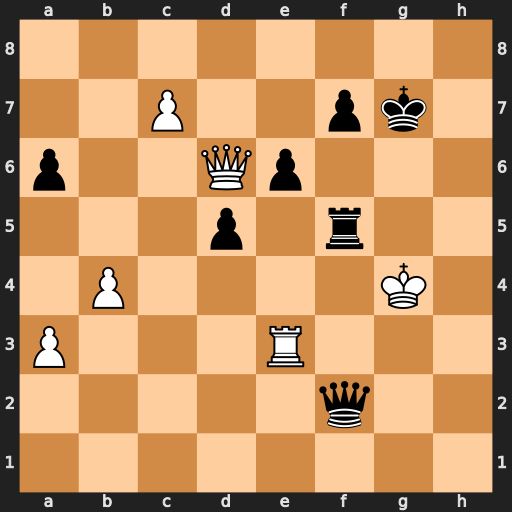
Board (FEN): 8/2P2pk1/p2Qp3/3p1r2/1P4K1/P3R3/5q2/8
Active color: w
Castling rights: -
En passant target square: -
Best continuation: c8=Q Rg5+ Kxg5 Qxe3+ Qf4 f6+ Kg4 f5+ Kg5 Qg1+ Kh4 Qh1+ Kg3